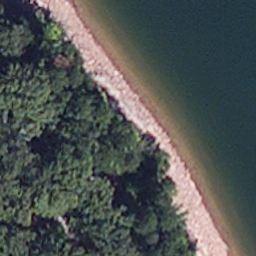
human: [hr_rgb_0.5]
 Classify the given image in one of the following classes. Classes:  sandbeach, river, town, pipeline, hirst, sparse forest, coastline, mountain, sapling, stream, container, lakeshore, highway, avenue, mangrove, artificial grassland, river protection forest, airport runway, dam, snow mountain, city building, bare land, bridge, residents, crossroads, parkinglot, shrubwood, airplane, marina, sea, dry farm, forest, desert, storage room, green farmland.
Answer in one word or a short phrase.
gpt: lakeshore